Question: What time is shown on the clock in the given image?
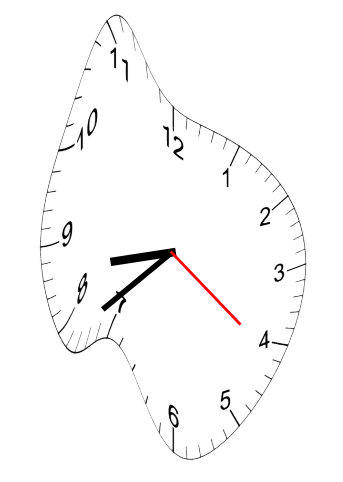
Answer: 08:38:21